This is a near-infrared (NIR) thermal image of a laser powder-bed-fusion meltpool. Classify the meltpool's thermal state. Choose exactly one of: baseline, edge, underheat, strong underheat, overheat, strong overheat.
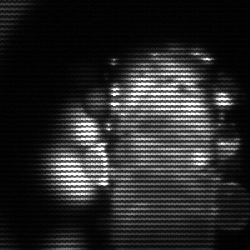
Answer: strong underheat